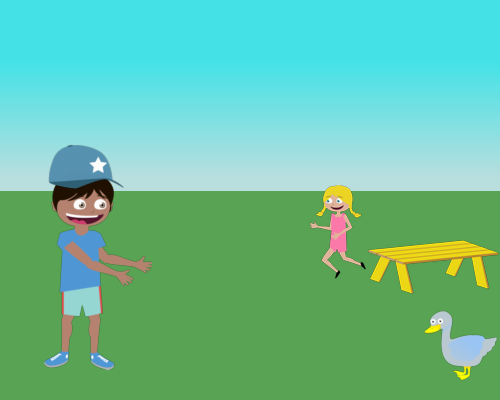
medium boy on the bottom left facing right both arms out to the right smiling and wearing a blue hat with star on it a small yellow bench on the right facing the left a small girl to the left of it running to the left and smiling a small duck bottom right facing the left